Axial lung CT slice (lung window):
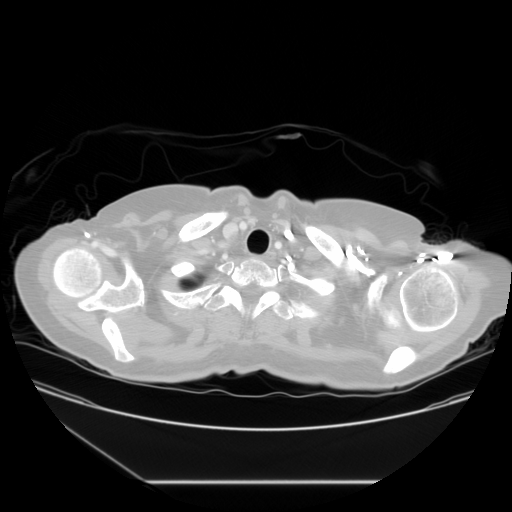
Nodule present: no